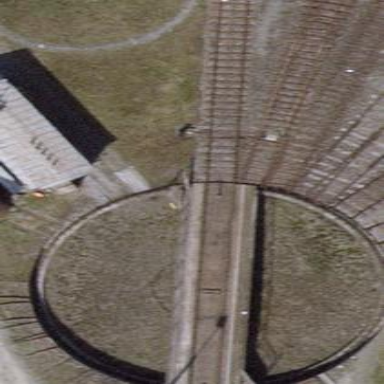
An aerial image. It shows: Railway turntable.